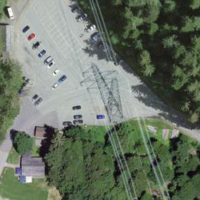
EUNIS habitat code: 44
Species observed at this site:
Anthus trivialis
Motacilla cinerea
Turdus philomelos
Cyanistes caeruleus
Sarracenia purpurea
Pyrrhula pyrrhula
Fringilla coelebs
Buteo buteo
Coccothraustes coccothraustes
Sylvia atricapilla
Carduelis carduelis
Columba palumbus
Filipendula ulmaria
Turdus merula
Poecile palustris
Caltha palustris
Parus major
Erithacus rubecula
Milvus milvus
Pica pica
Phoenicurus ochruros
Regulus regulus
Garrulus glandarius
Phoenicurus phoenicurus
Nucifraga caryocatactes
Equisetum sylvaticum
Picus viridis
Delichon urbicum
Periparus ater